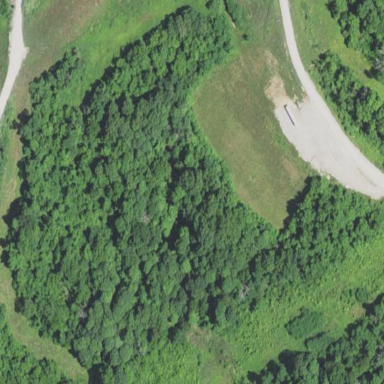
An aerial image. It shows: Beautiful woodland area.